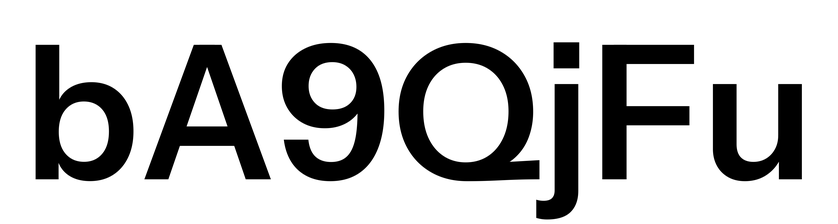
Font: InstrumentSans_SemiBold